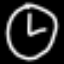
Label: clock